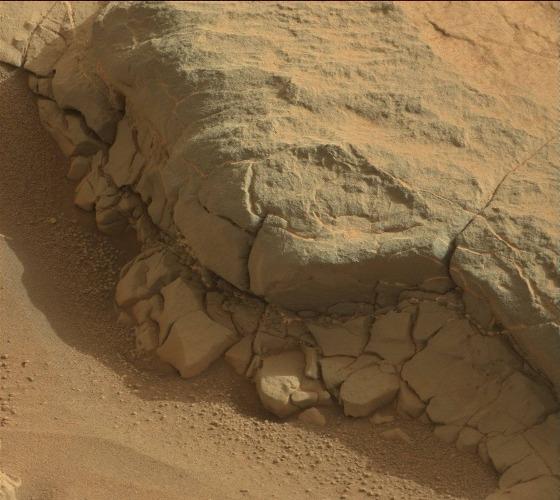
Terrain classes present: Bedrock, Gravel / Sand / Soil, Rock, Shadow